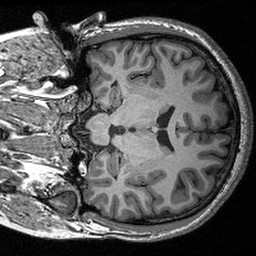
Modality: T1w
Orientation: coronal
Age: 22
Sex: male
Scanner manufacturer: siemens
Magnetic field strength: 3 T
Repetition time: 2.53 s
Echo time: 0.00309 s